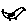
Label: bird